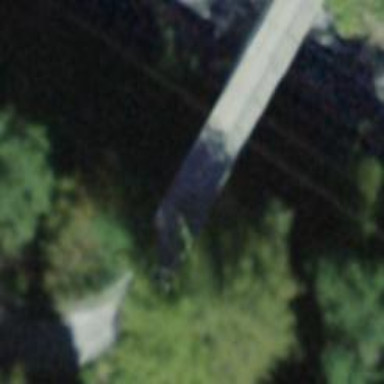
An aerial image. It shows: Track road passing over bridge with grade 4 track type.